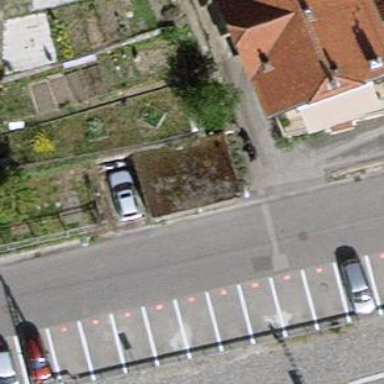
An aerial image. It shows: Group of garages.